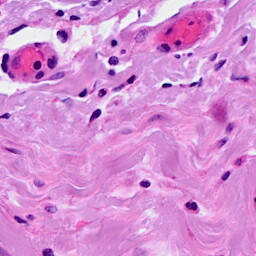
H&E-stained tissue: Breast